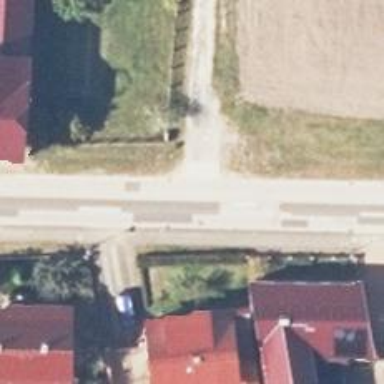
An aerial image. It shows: Secondary road with asphalt surface.